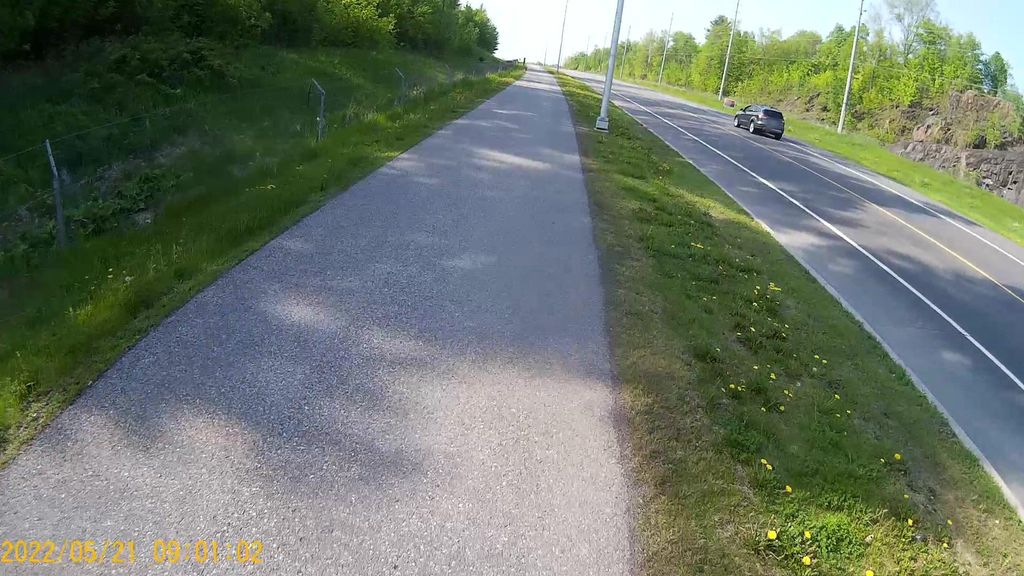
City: ottawa-gatineau